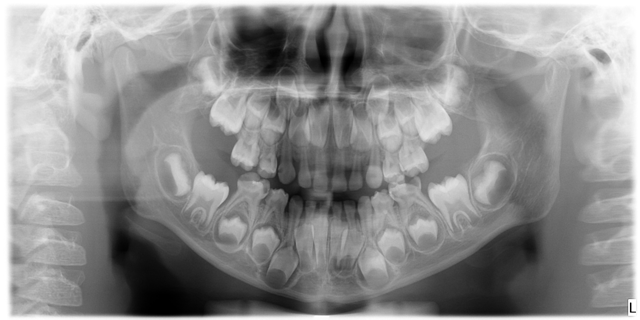
child